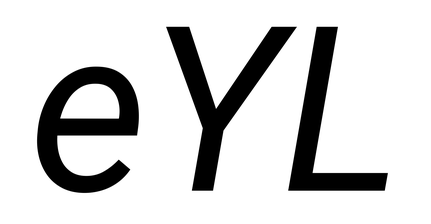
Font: Roboto-Italic_Italic